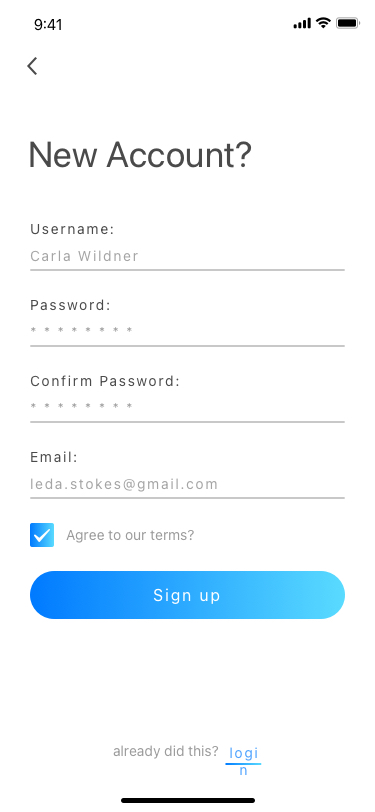
Text in this UI design:
login
already did this?
Agree to our terms?
New Account?